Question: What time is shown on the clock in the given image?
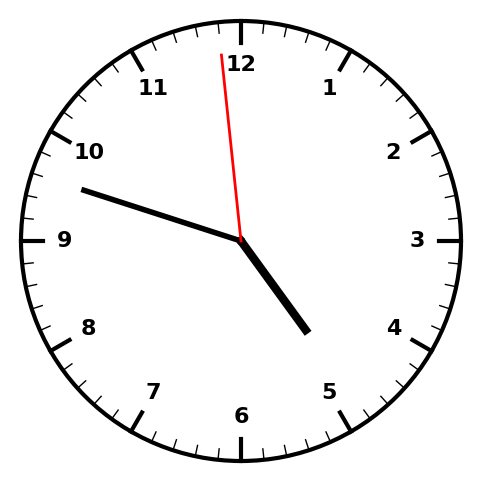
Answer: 04:47:59